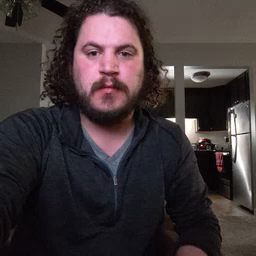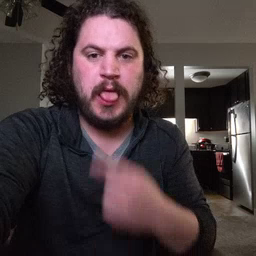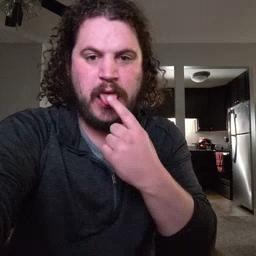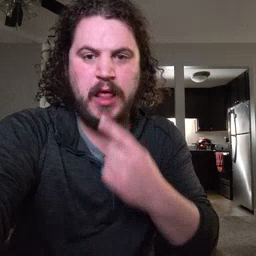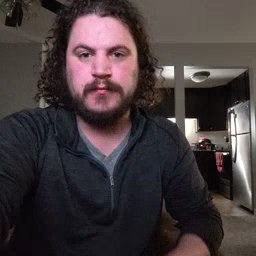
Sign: tongue